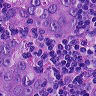
Metastatic tissue present: yes